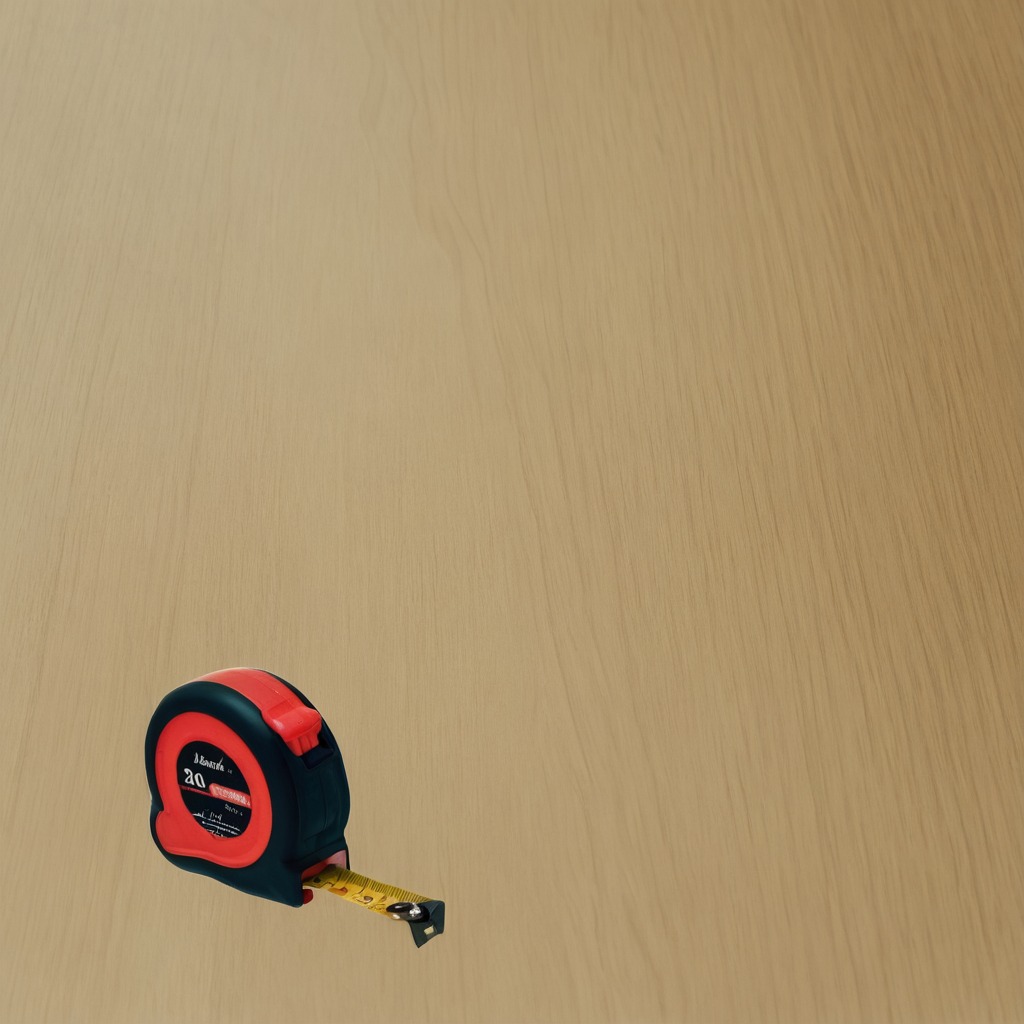
A measuring tape lies on the plywood surface in a paint workshop lit by afternoon window light.